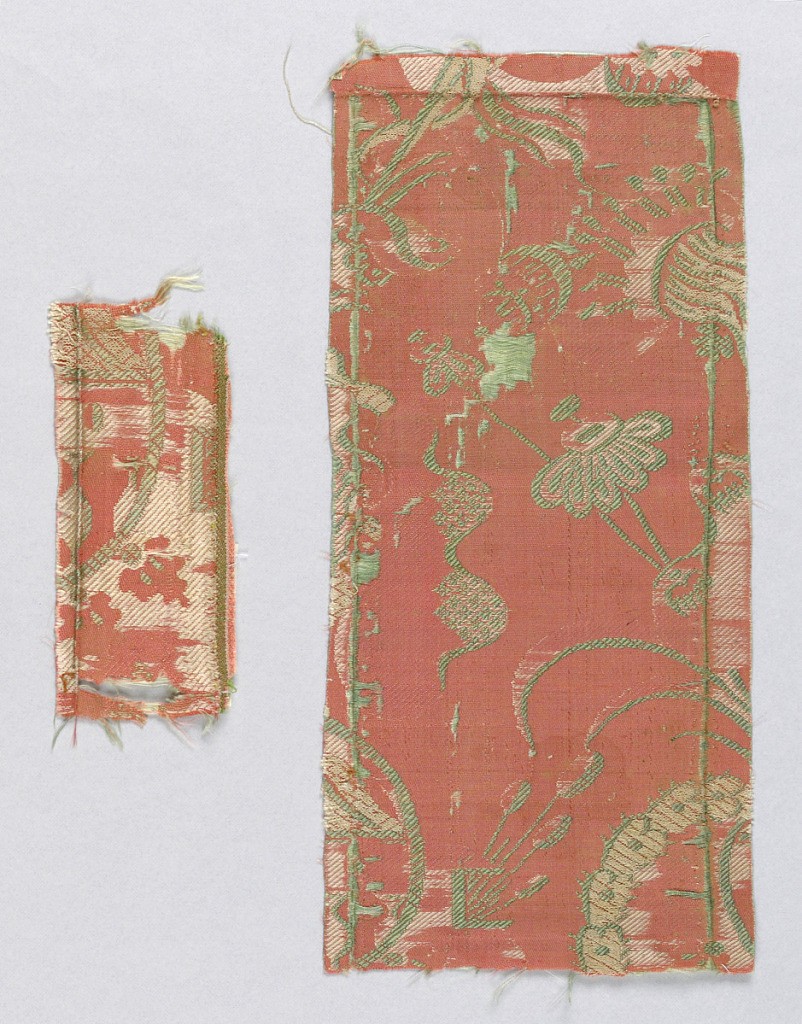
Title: Fragment
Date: late 18th century
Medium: silk Technique: compound twill with discontinuous supplementary weft patterning (brocaded)
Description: Coral ground with a figure in green and white; fragmentary design of parasol, streamer, rushes, and a wreath.